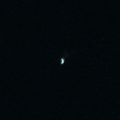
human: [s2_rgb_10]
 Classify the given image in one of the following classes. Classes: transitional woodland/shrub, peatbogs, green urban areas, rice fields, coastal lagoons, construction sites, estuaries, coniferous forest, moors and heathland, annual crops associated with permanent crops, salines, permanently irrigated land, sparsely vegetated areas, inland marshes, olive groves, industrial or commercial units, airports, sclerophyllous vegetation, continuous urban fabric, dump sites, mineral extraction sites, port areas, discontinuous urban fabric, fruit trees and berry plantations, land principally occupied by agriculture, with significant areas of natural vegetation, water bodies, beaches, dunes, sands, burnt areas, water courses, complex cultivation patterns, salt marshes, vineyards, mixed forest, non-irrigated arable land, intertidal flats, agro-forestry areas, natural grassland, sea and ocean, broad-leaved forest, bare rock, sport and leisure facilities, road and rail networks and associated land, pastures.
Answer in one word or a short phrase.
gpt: sea and ocean